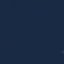
Land use / land cover class: SeaLake